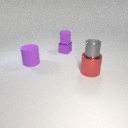
large red metal cylinder to the right of large purple rubber cylinder